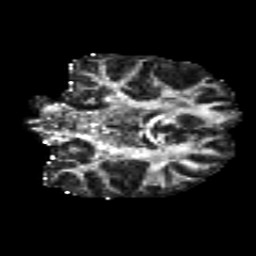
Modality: FA
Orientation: coronal
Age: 18
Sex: male
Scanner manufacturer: siemens
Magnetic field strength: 3 T
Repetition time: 8.8 s
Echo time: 0.085 s